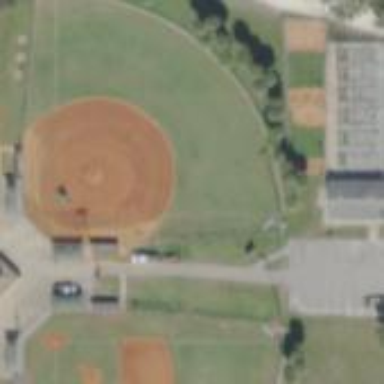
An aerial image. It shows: Baseball pitch surrounded by fence.